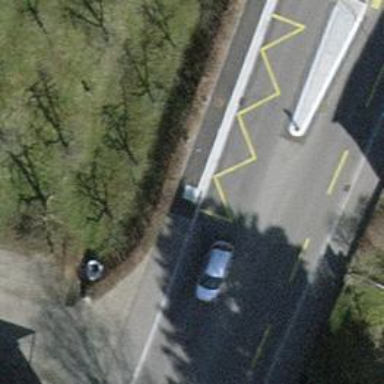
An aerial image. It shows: Platform for public transport. The platform is located by the road.